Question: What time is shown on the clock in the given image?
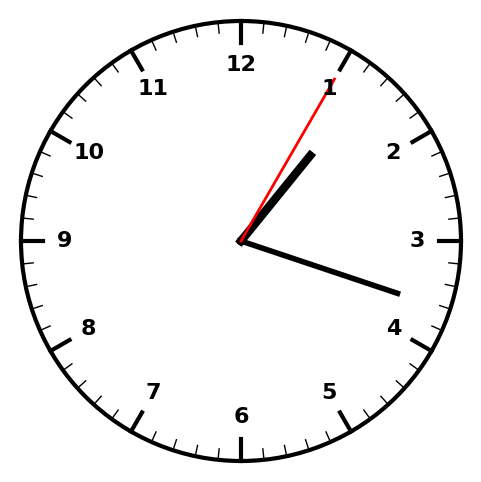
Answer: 01:18:05